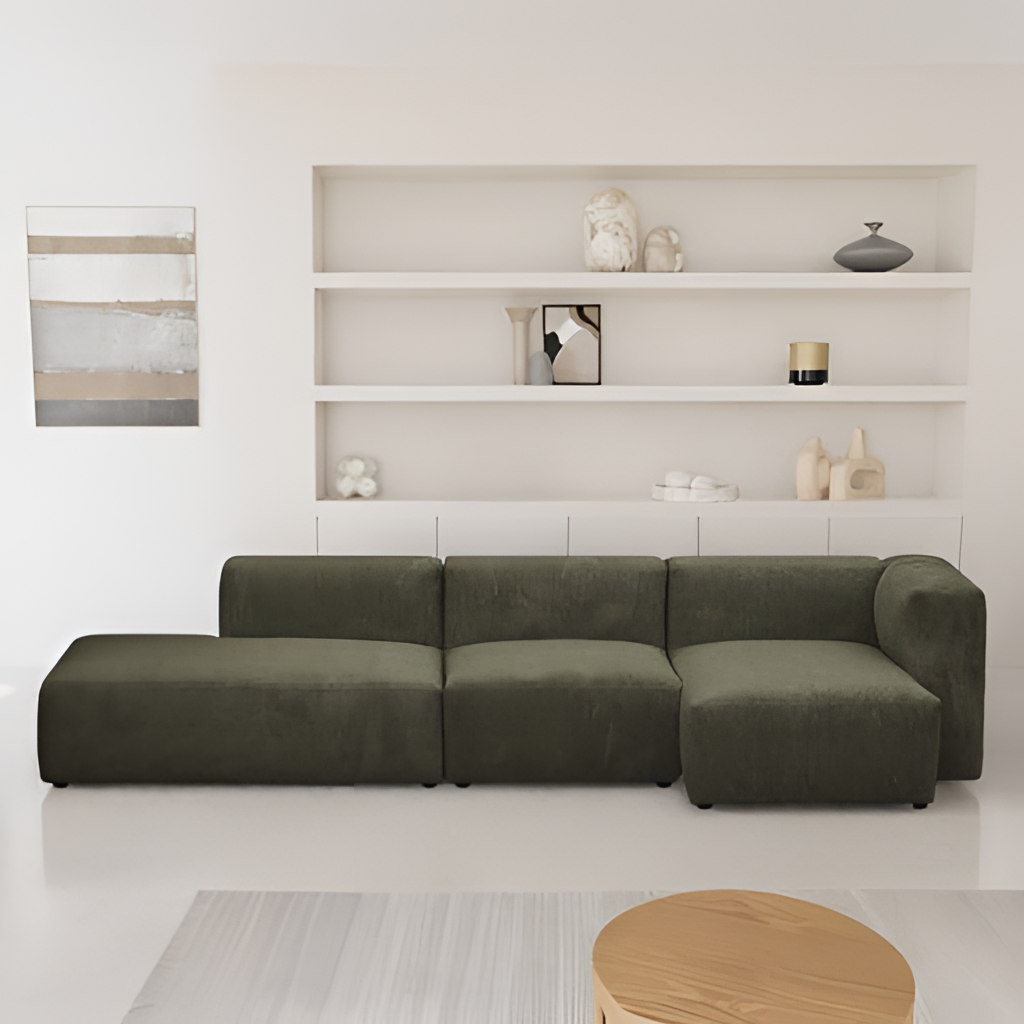
velvet sectional sofa, living room, minimalist, white paint wallpaper, with solid pattern, white wood flooring, with plank pattern